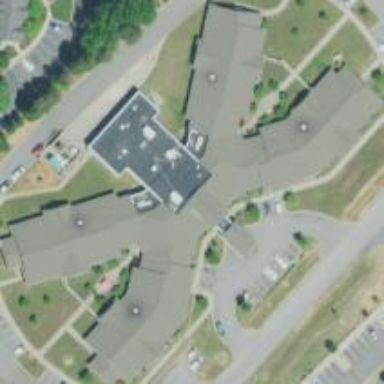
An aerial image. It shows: Building that serves as nursing home.